Field crop: tomato
Growth stage: 1
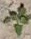
Species: solanum